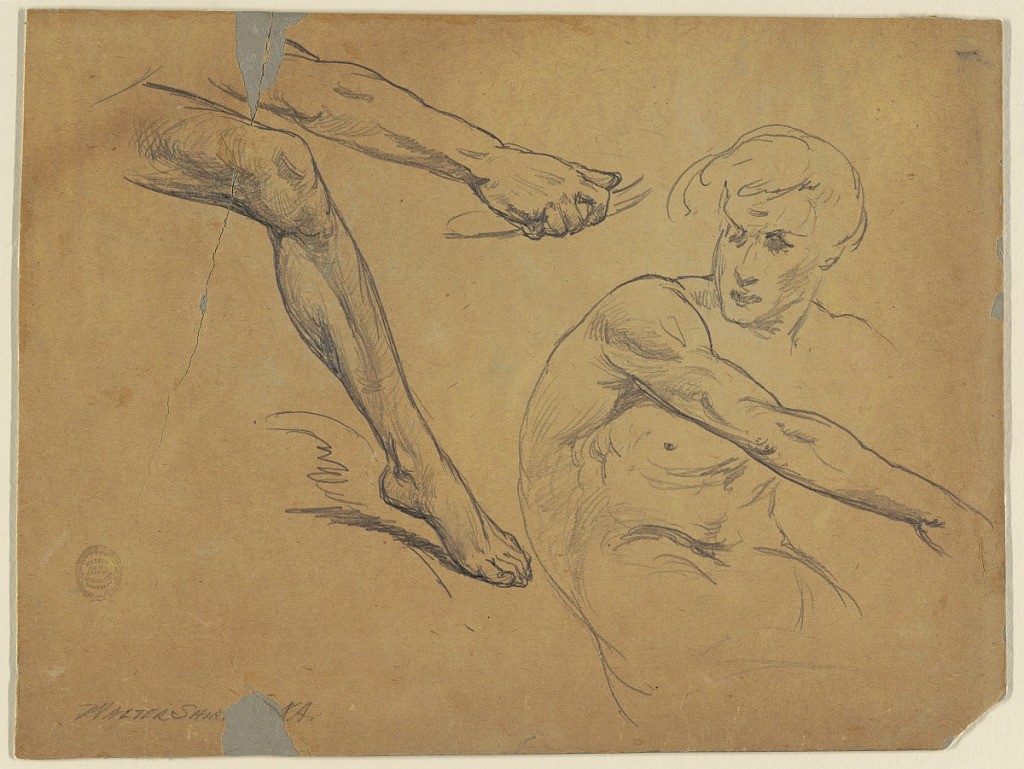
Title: Studies of a Seated Nude
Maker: Walter Shirlaw, American, b. Scotland, 1838–1909
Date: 1875–80
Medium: Graphite on paper, pasted on board
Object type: Drawing
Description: Shown are the greater part of the right arm with the hand, the left leg stretched out, and the upper part of the body with the right arm.